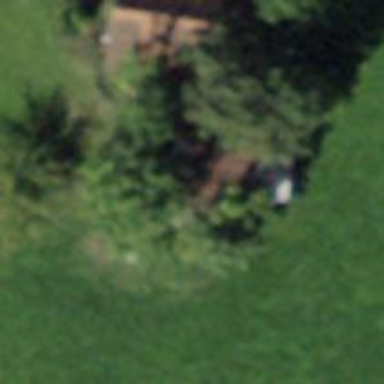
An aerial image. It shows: Shed.